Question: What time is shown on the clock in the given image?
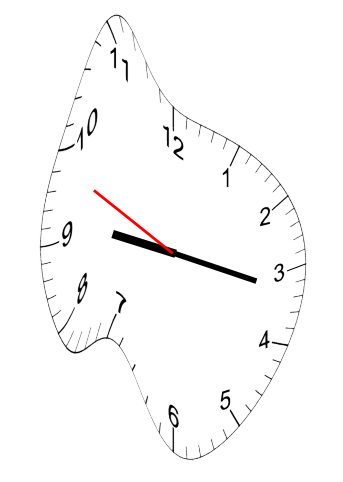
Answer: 09:16:49